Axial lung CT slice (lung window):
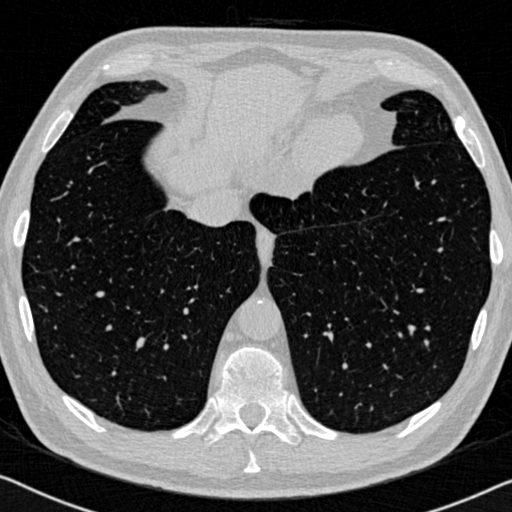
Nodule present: no